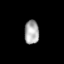
Tissue: skin
Cell type: Epithelial cells
Senescence score: 0.2298
Nuclear area (px): 347
Mean DAPI intensity: 166.594